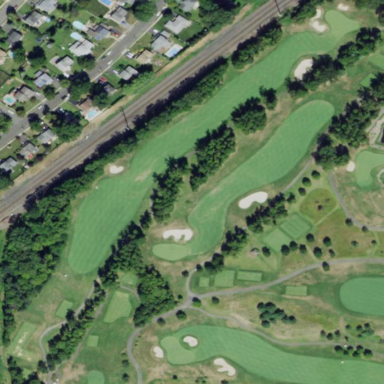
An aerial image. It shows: Area of rough grass used for golf.